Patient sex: M
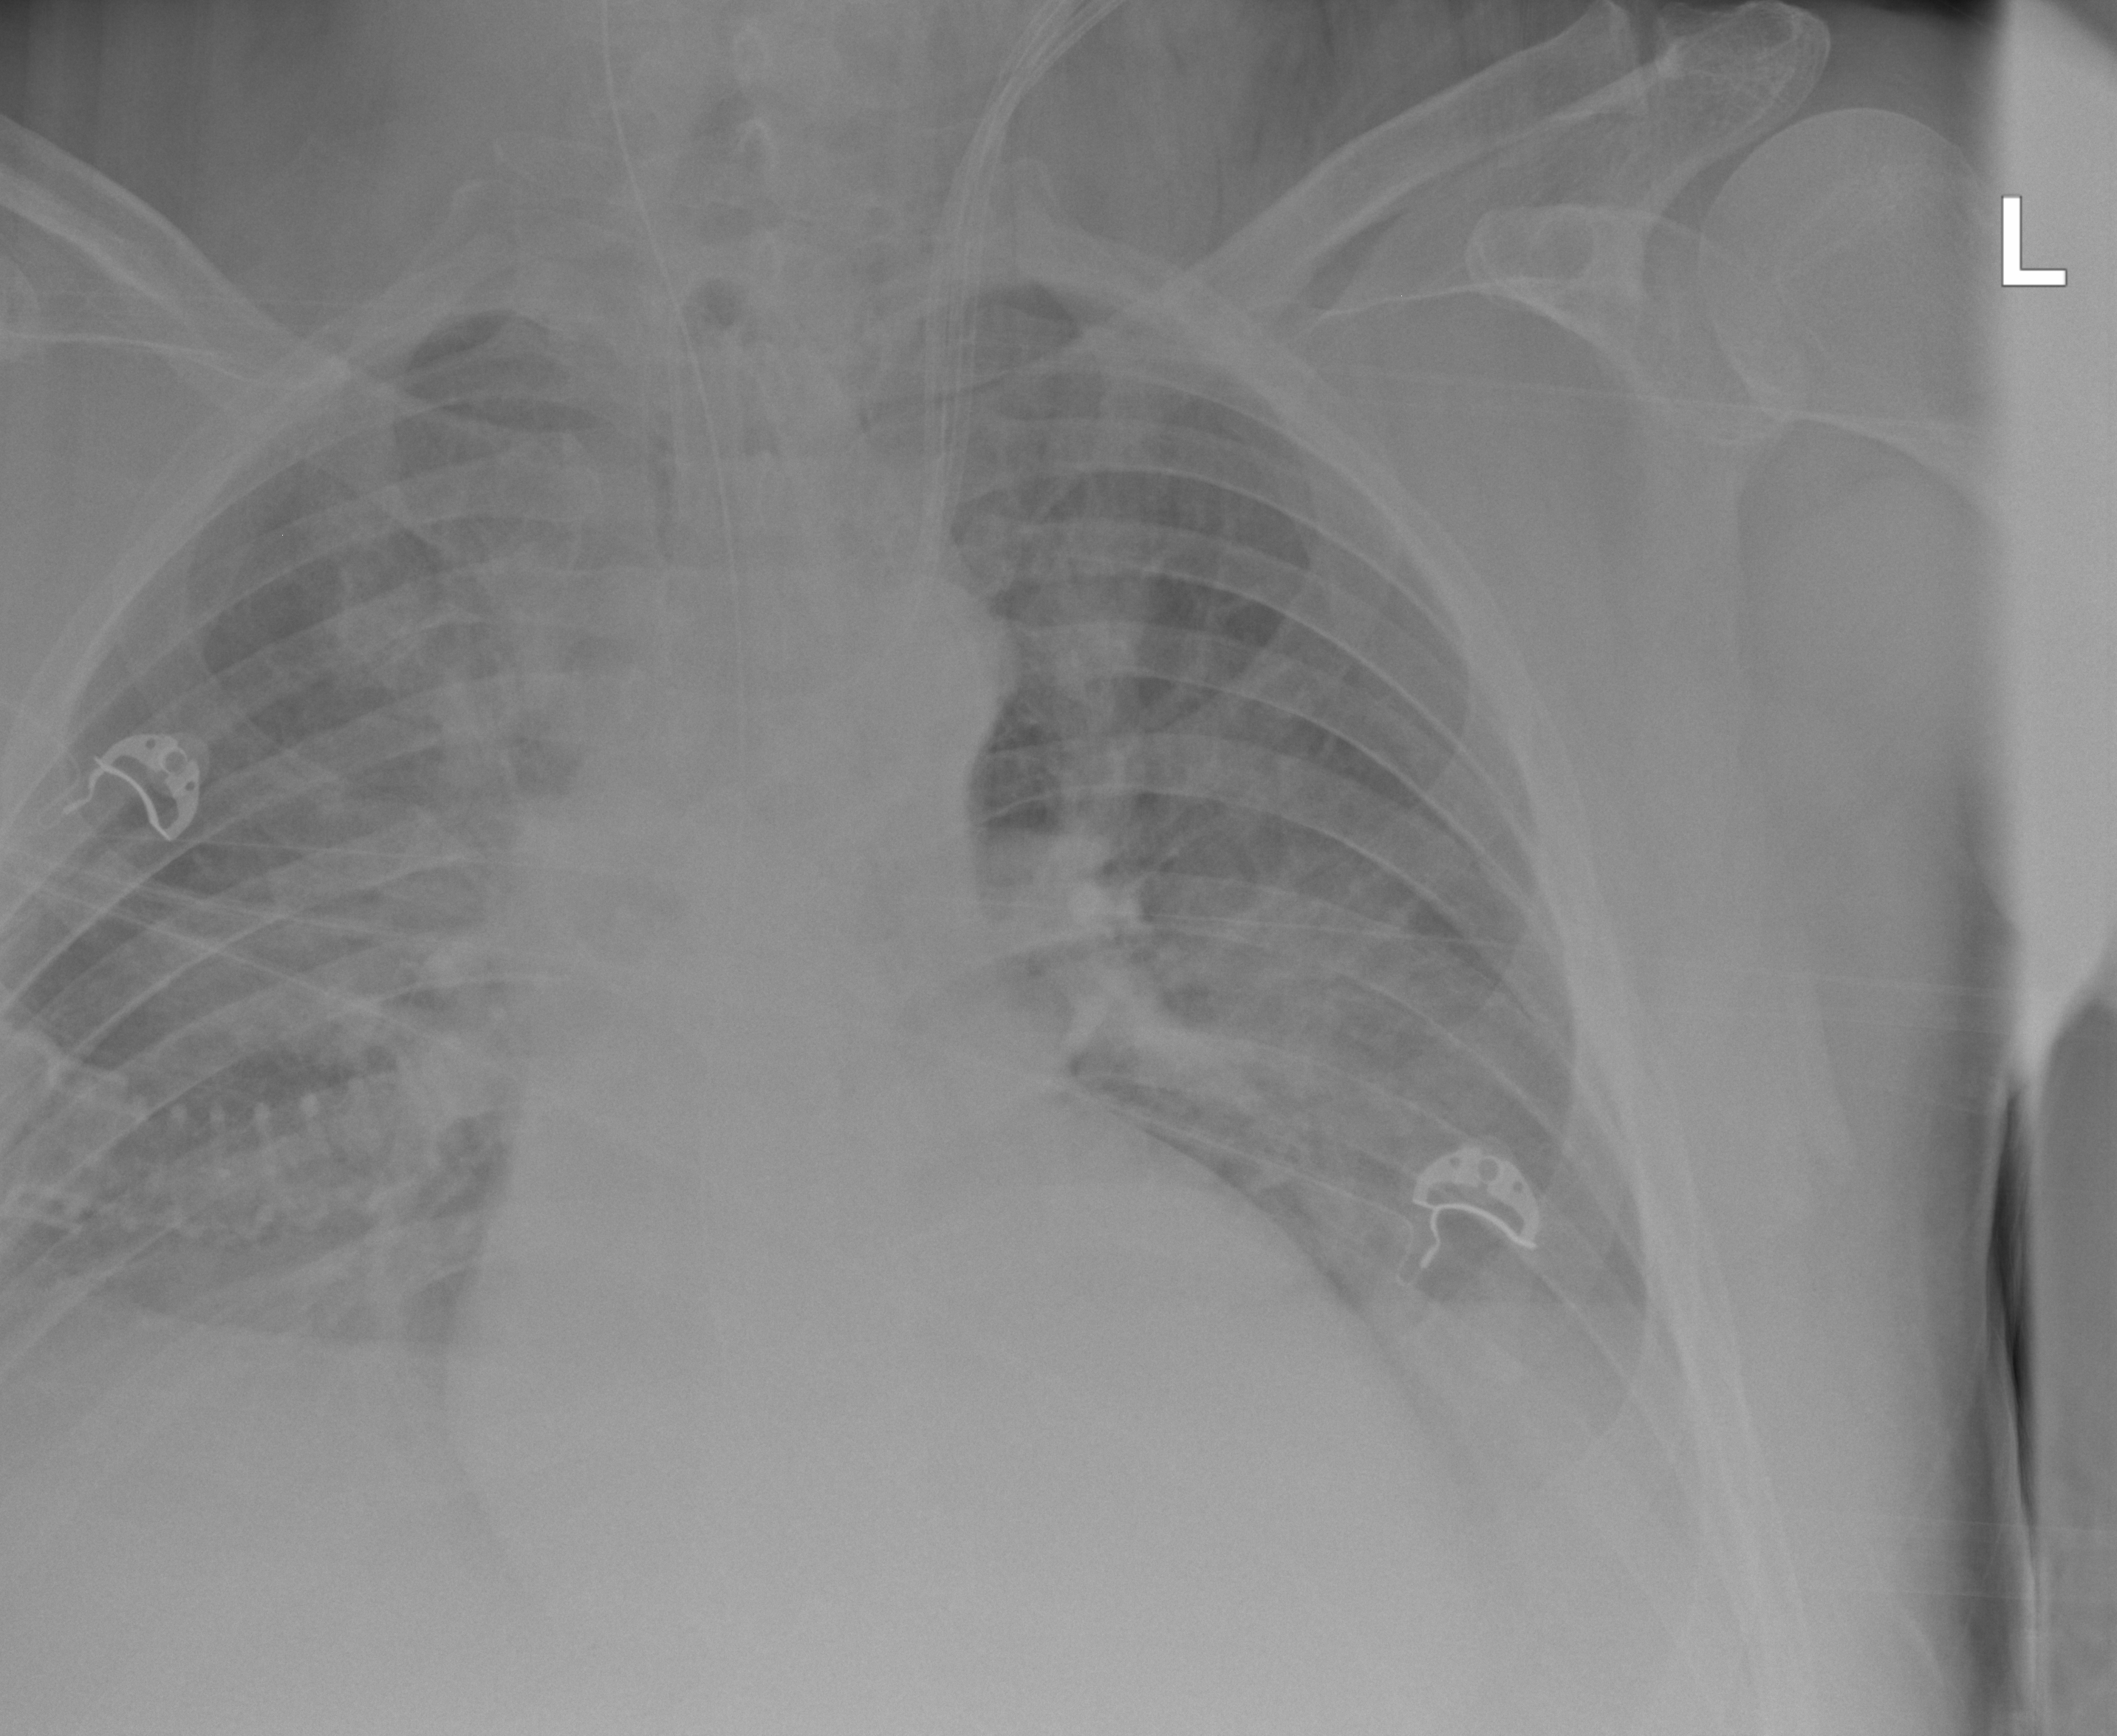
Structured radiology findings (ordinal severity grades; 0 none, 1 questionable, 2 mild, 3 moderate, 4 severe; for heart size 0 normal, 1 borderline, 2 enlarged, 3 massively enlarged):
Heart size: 2
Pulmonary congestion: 2
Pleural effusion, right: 2
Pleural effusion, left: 1
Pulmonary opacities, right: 3
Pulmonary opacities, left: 2
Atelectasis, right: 2
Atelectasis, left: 2